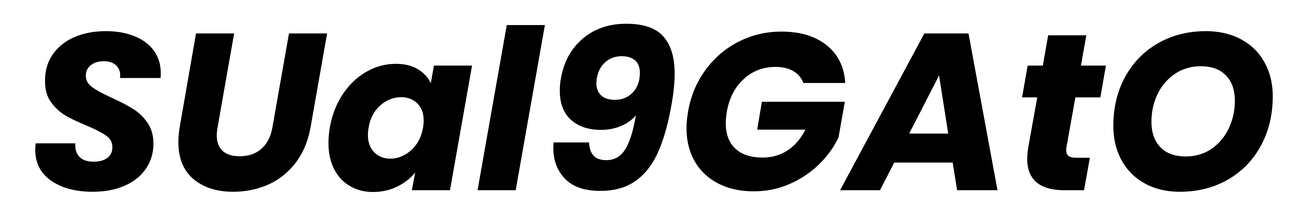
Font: Poppins-BoldItalic